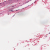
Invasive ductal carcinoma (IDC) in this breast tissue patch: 0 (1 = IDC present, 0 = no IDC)